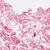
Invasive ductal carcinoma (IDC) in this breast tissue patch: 0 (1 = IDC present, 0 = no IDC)